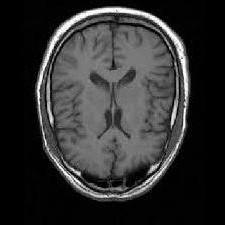
Label: notumor